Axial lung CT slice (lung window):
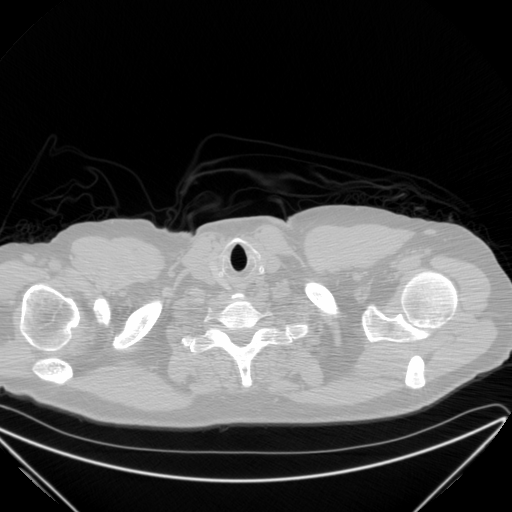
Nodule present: no